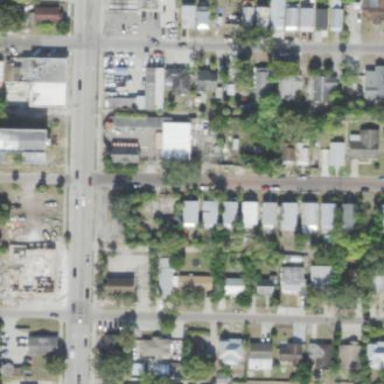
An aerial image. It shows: This residential area consists of single-family homes.